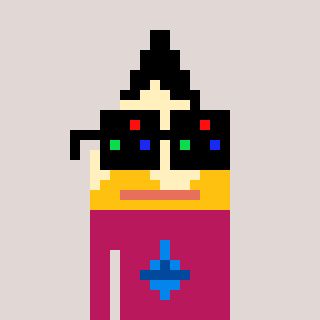
a pixel art character with square black sunglasses, a pencil-shaped head and a darkpink-colored body on a warm background